Question: Where should i drop my custom configured WIX installer configuration file and how to configured javafx packger tool in maven based java fx project using antrun plugin? I successfully have made basic MSI installer using default package resource and it is working fine. Now i have configured installers WXS files as fxpackager underlying is using wix toolset when creating MSI.
using this <URL> i have manages to add Icon. but deploy task is not picking custom configuration file i.e WXS
I had also read official guide <URL>
my project structure looks like this

You can see i have added on both locations i.e under java-client/package/windows/
and i also added in src/main/deploy/package/windows/ as mentioned on linked questions.
but both ways are not working with my maven ant plugin. my mind is exploding.
From Oracle documentation they states
"
Packaging tools look for customized resources on the class path before reverting to built-in resources. The Java Packager has "." (the current working directory) added to the class path by default. Therefore, to replace the application icon, copy your custom icon to ./package/macosx/DemoApp.icns in the directory from which javapackager is run (typically, the root project directory)."
i also tried to add ${basedir} to ant class-path look at My build part of pom
'''
<build>
<plugins>
<plugin>
<groupId>org.apache.maven.plugins</groupId>
<artifactId>maven-compiler-plugin</artifactId>
<version>3.1</version>
<configuration>
<source>${maven.compiler.source}</source>
<target>${maven.compiler.target}</target>
</configuration>
</plugin>
<plugin>
<artifactId>maven-surefire-plugin</artifactId>
<version>2.9</version>
<configuration>
<includes>
<include>**/*Test.class</include>
</includes>
</configuration>
</plugin>
<plugin>
<artifactId>maven-jar-plugin</artifactId>
<version>2.3.1</version>
<executions>
<execution>
<id>default-jar</id>
<phase>none</phase>
</execution>
</executions>
</plugin>
<plugin>
<artifactId>maven-antrun-plugin</artifactId>
<version>1.7</version>
<executions>
<execution>
<id>create-temp-jar</id>
<phase>prepare-package</phase>
<goals>
<goal>run</goal>
</goals>
<configuration>
<target xmlns:fx="javafx:com.sun.javafx.tools.ant">
<taskdef uri="javafx:com.sun.javafx.tools.ant" resource="com/sun/javafx/tools/ant/antlib.xml"
classpath="maven.plugin.classpath" />
<fx:jar
destfile="${project.build.directory}/${project.build.finalName}-temp">
<fx:application id="fxApp" name="${project.name}"
mainClass="${exec.mainClass}" />
<fx:fileset dir="${project.build.directory}/classes" />
<manifest>
<attribute name="Implementation-Vendor" value="${app.vendor}" />
<attribute name="Implementation-Title" value="${app.name}" />
<attribute name="Implementation-Version" value="1.0" />
</manifest>
</fx:jar>
<attachartifact
file="${project.build.directory}/${project.build.finalName}-temp.jar"
classifier="temp" />
</target>
</configuration>
</execution>
<execution>
<id>create-deployment-bundle</id>
<phase>install</phase>
<goals>
<goal>run</goal>
</goals>
<configuration>
<target xmlns:fx="javafx:com.sun.javafx.tools.ant">
<property name="windows.basedir" value="${basedir}/src/main/deploy/package/windows" />
<property name="mac.basedir" value="${basedir}/package/macosx" />
<property name="my.basedir" value="${basedir}" />
<taskdef uri="javafx:com.sun.javafx.tools.ant" resource="com/sun/javafx/tools/ant/antlib.xml"
classpath="${my.basedir}:${windows.basedir}:${mac.basedir}" />
<fx:deploy nativeBundles="msi" width="600" height="400"
outdir="${dist.dir}" embedJNLP="true" outfile="${project.build.finalName}"
verbose="true">
<fx:application name="${project.build.finalName}"
mainClass="${exec.mainClass}" />
<fx:preferences shortcut="true" menu="true"
install="true" />
<fx:resources>
<fx:fileset dir="${project.build.directory}"
includes="${project.build.finalName}.jar" />
</fx:resources>
<fx:info title="${application.title}" vendor="${application.vendor}"
copyright="${application.copyright}" description="Test built from Java executable jar">
<fx:icon
href="${basedir}/src/main/deploy/package/windows/${project.build.finalName}.ico" />
</fx:info>
<fx:platform javafx="${javafx.version}">
<fx:jvmarg value="-Xms512m" />
<fx:jvmarg value="-Xmx1024m" />
</fx:platform>
<fx:permissions elevated="true" />
</fx:deploy>
</target>
</configuration>
</execution>
</executions>
<dependencies>
<dependency>
<groupId>com.oracle</groupId>
<artifactId>ant-javafx</artifactId>
<version>${javafx.version}</version>
<systemPath>${javafx.tools.ant.jar}</systemPath>
<scope>system</scope>
</dependency>
<dependency>
<groupId>com.oracle</groupId>
<artifactId>javafx</artifactId>
<version>${javafx.version}</version>
<systemPath>${fx.home}</systemPath>
<scope>system</scope>
</dependency>
</dependencies>
</plugin>
<plugin>
<artifactId>maven-assembly-plugin</artifactId>
<version>2.2.1</version>
<executions>
<execution>
<id>make-assembly</id>
<phase>package</phase>
<goals>
<goal>single</goal>
</goals>
</execution>
</executions>
<configuration>
<descriptors>
<descriptor>src/main/assembly/jar-with-dependencies.xml</descriptor>
</descriptors>
<finalName>${project.build.finalName}</finalName>
<appendAssemblyId>false</appendAssemblyId>
<archive>
<manifestEntries>
<JavaFX-Version>${javafx.version}</JavaFX-Version>
<JavaFX-Application-Class>${exec.mainClass}</JavaFX-Application-Class>
<Main-Class>com/javafx/main/Main</Main-Class>
</manifestEntries>
</archive>
</configuration>
</plugin>
</plugins>
</build>
'''
Can you please please help me figuring out the problam.
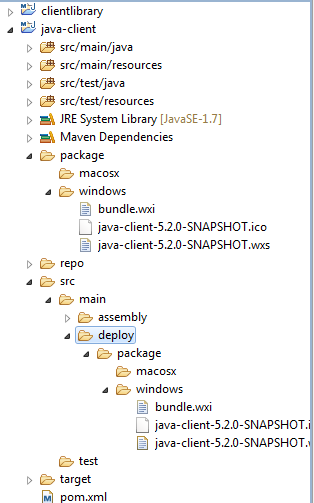
Answer: After so many tries finally i have resolved my issue and for helping others I am posting here the solution.
Project Structure should be like this

and pom.xml should b like this
'''
<project xmlns="http://maven.apache.org/POM/4.0.0" xmlns:xsi="http://www.w3.org/2001/XMLSchema-instance"
xsi:schemaLocation="http://maven.apache.org/POM/4.0.0 http://maven.apache.org/xsd/maven-4.0.0.xsd">
<modelVersion>4.0.0</modelVersion>
<groupId>com.client</groupId>
<artifactId>JavaClient</artifactId>
<version>5.2.0-SNAPSHOT</version>
<packaging>jar</packaging>
<name>JavaClient</name>
<properties>
<exec.mainClass>com.client.MainApp</exec.mainClass>
<javafx.version>2.2.67</javafx.version>
<fx.home>${java.home}/lib/jfxrt.jar</fx.home>
<javafx.tools.ant.jar>${java.home}/../lib/ant-javafx.jar</javafx.tools.ant.jar>
<javafx-dialogs.jar>${project.basedir}/lib/javafx-dialogs-0.0.1.jar</javafx-dialogs.jar>
<maven.compiler.source>1.7</maven.compiler.source>
<maven.compiler.target>1.7</maven.compiler.target>
<project.build.sourceEncoding>UTF-8</project.build.sourceEncoding>
<dist.dir>${project.build.directory}/deploy</dist.dir>
<base.dir>${project.basedir}</base.dir>
</properties>
<dependencies>
<dependency>
<groupId>org.oracle</groupId>
<artifactId>javafx</artifactId>
<version>${javafx.version}</version>
<systemPath>${fx.home}</systemPath>
<scope>system</scope>
</dependency>
<dependency>
<groupId>junit</groupId>
<artifactId>junit</artifactId>
<version>4.11</version>
<scope>test</scope>
</dependency>
<dependency>
<groupId>xmlpull</groupId>
<artifactId>xmlpull</artifactId>
<version>1.1.3.1</version>
</dependency>
<dependency>
<groupId>xpp3</groupId>
<artifactId>xpp3_min</artifactId>
<version>1.1.4c</version>
</dependency>
<dependency>
<groupId>com.thoughtworks.xstream</groupId>
<artifactId>xstream</artifactId>
<version>1.4.7</version>
</dependency>
<dependency>
<groupId>com.oracle</groupId>
<artifactId>javafx-dialogs</artifactId>
<version>0.0.1</version>
<scope>system</scope>
<systemPath>${javafx-dialogs.jar}</systemPath>
</dependency>
<dependency>
<groupId>org.apache.logging.log4j</groupId>
<artifactId>log4j-core</artifactId>
<version>2.0.2</version>
</dependency>
</dependencies>
<build>
<plugins>
<plugin>
<groupId>org.apache.maven.plugins</groupId>
<artifactId>maven-compiler-plugin</artifactId>
<version>3.1</version>
<configuration>
<source>${maven.compiler.source}</source>
<target>${maven.compiler.target}</target>
</configuration>
</plugin>
<plugin>
<artifactId>maven-surefire-plugin</artifactId>
<version>2.9</version>
<configuration>
<includes>
<include>**/*Test.class</include>
</includes>
</configuration>
</plugin>
<plugin>
<artifactId>maven-antrun-plugin</artifactId>
<version>1.6</version>
<executions>
<execution>
<id>create-temp-jar</id>
<phase>prepare-package</phase>
<goals>
<goal>run</goal>
</goals>
<configuration>
<target xmlns:fx="javafx:com.sun.javafx.tools.ant">
<taskdef uri="javafx:com.sun.javafx.tools.ant" resource="com/sun/javafx/tools/ant/antlib.xml"
classpath="${project.basedir}:${javafx.tools.ant.jar}:${fx.home}" />
<fx:jar
destfile="${project.build.directory}/${project.build.finalName}-temp">
<fx:application id="fxApp" name="${project.name}"
mainClass="${exec.mainClass}" />
<fx:fileset dir="${project.build.directory}/classes" />
<manifest>
<attribute name="Implementation-Vendor" value="${app.vendor}" />
<attribute name="Implementation-Title" value="${app.name}" />
<attribute name="Implementation-Version" value="1.0" />
</manifest>
</fx:jar>
<attachartifact
file="${project.build.directory}/${project.build.finalName}-temp.jar"
classifier="temp" />
</target>
</configuration>
</execution>
<execution>
<id>create-deployment-bundle</id>
<phase>install</phase>
<goals>
<goal>run</goal>
</goals>
<configuration>
<target xmlns:fx="javafx:com.sun.javafx.tools.ant">
<taskdef uri="javafx:com.sun.javafx.tools.ant" resource="com/sun/javafx/tools/ant/antlib.xml"
classpath="${project.basedir}:${javafx.tools.ant.jar}:${fx.home}" />
<fx:deploy nativeBundles="all" width="100" height="100"
outdir="${dist.dir}" embedJNLP="true" outfile="${project.build.finalName}"
verbose="true">
<fx:application name="${project.build.finalName}"
mainClass="${exec.mainClass}" />
<fx:resources>
<fx:fileset dir="${project.build.directory}" includes="${project.build.finalName}.jar" />
</fx:resources>
<fx:info title="${project.build.finalName}" vendor="NUAXIS"
description="Test built from Java executable jar" />
<fx:permissions elevated="true" />
</fx:deploy>
</target>
</configuration>
</execution>
</executions>
</plugin>
<plugin>
<artifactId>maven-assembly-plugin</artifactId>
<version>2.2.1</version>
<executions>
<execution>
<id>make-assembly</id>
<phase>package</phase>
<goals>
<goal>single</goal>
</goals>
</execution>
</executions>
<configuration>
<descriptors>
<descriptor>src/main/assembly/jar-with-dependencies.xml</descriptor>
</descriptors>
<finalName>${project.build.finalName}</finalName>
<appendAssemblyId>false</appendAssemblyId>
<archive>
<manifestEntries>
<JavaFX-Version>${javafx.version}</JavaFX-Version>
<JavaFX-Application-Class>${exec.mainClass}</JavaFX-Application-Class>
<Main-Class>com/javafx/main/Main</Main-Class>
</manifestEntries>
</archive>
</configuration>
</plugin>
</plugins>
</build>
</project>
'''
Now I will explain you my mistake. closely look the build part of Question. in ant-run plugin when we go in fx:deploy task here you find that i have entry of class-path. i messed up this part which was so simple. look now in my Pom here. class path now updated. first i mention the base dir then ant-fx-plugin path then jfxrt.jar path. jfxrt may be not necessary. after this i have removed dependencies section of plugin. this is critical. if i do not remove this section then my antrun plugin alwasy look into maven provided dependencies but not in ant-classpath. in ant-classpath order is very very important. your basedir must always come before ant-run.jar . thats it
Hope This will helpful for the persons who will face this issue.